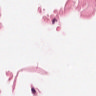
Metastatic tissue present: no